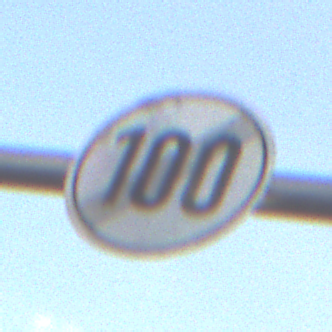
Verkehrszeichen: EndeGeschwindigkeit100
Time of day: SunriseSunset
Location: Outdoor (Nature)
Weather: PartlyCloudy
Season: NotSpecified
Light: Natural